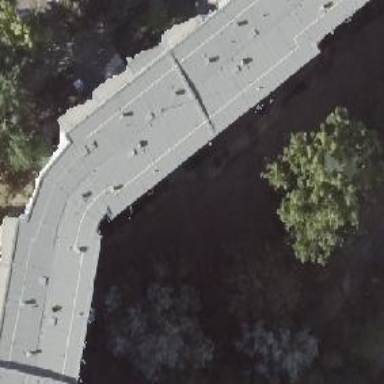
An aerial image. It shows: Residential building with flat roof. The roof is gray in color and made of tar paper.